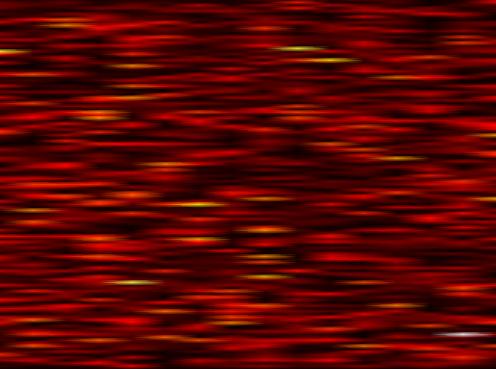
Label: FOFDM